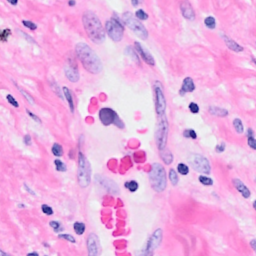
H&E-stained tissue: Breast